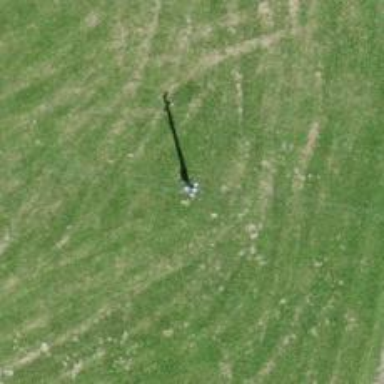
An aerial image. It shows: Power pole.